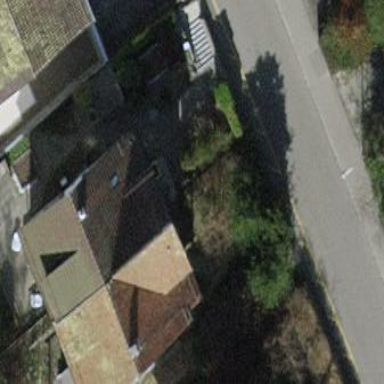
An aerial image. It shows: House with tile roof.